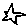
Label: star